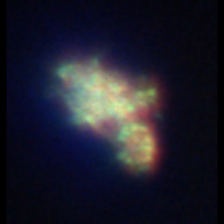
Taxon: Unknown_detritus
Group: Unknown